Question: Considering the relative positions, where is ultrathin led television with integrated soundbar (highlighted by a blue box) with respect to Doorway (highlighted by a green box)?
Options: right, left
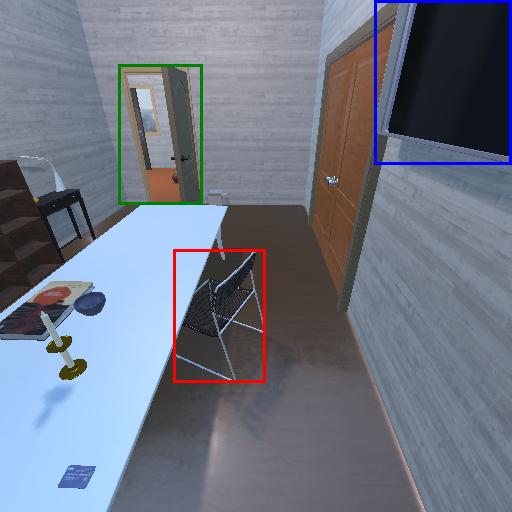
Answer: right